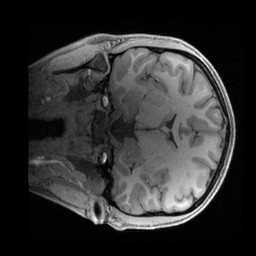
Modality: T1w
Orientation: coronal
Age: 23
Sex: female
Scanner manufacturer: siemens
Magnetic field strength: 3 T
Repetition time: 2.4 s
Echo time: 0.00241 s